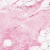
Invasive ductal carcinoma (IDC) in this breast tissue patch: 0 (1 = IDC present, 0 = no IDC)